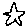
Label: star